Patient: sex M, age 64
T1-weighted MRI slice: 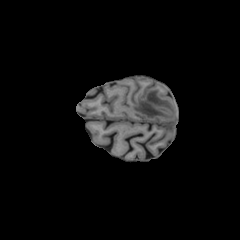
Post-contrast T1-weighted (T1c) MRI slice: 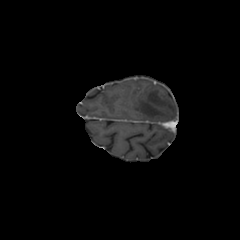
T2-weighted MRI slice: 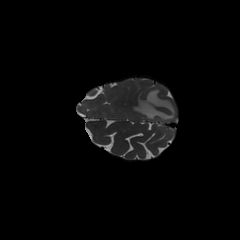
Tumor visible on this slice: yes
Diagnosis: Glioblastoma, IDH-wildtype
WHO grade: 4